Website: slack
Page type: payment
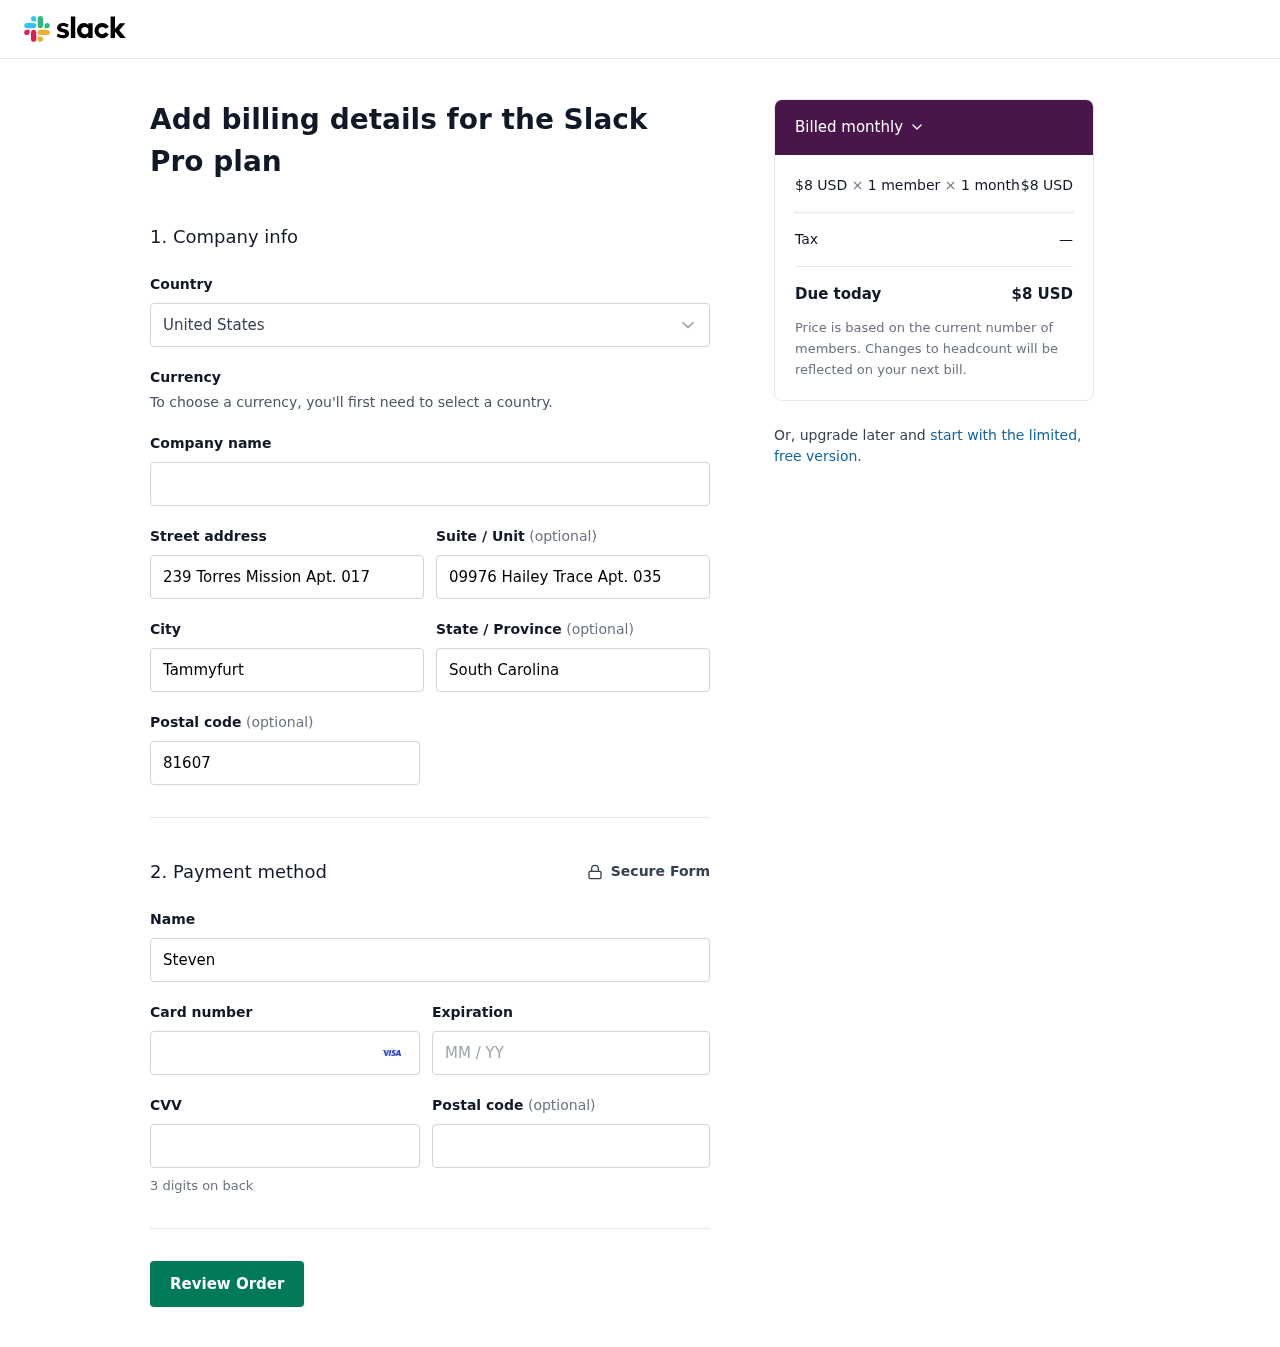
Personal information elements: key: PII_COUNTRY
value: United States
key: PII_STREET
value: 239 Torres Mission Apt. 017
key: PII_STREET2
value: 09976 Hailey Trace Apt. 035
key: PII_CITY
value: Tammyfurt
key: PII_STATE
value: South Carolina
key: PII_POSTCODE
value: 81607
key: PII_FULLNAME
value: Steven Garcia
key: PII_CARD_NUMBER
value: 4257 4693 1731 9134
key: PII_CARD_EXPIRY
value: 06/28
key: PII_CARD_CVV
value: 262
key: PII_POSTCODE2
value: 70778
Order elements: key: ORDER_PRICE_PER_MEMBER
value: $8 USD
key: ORDER_NUM_MEMBERS
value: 1 member
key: ORDER_NUM_MONTHS
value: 1 month
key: ORDER_SUBTOTAL
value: $8 USD
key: ORDER_TAX
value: —
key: ORDER_TOTAL
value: $8 USD